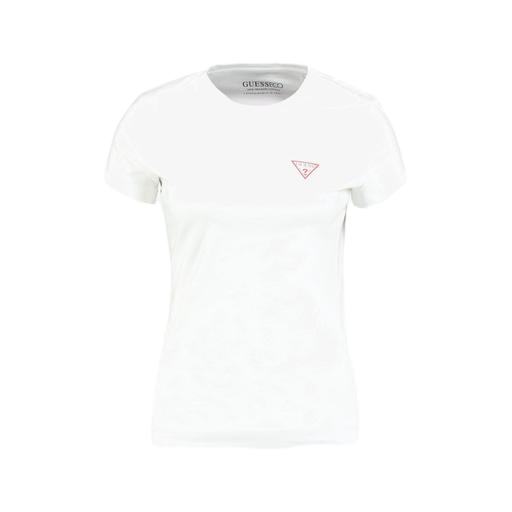
white logo-print t-shirt, regular t-shirt, white logo-embroidered t-shirt, white background